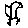
Label: bird